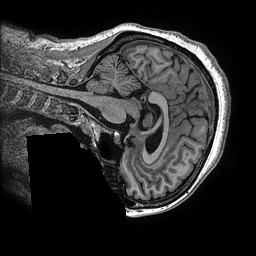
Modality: T1w
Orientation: sagittal
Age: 54
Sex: female
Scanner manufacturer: ge
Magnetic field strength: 3 T
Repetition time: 0.006952 s
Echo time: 0.00292 s